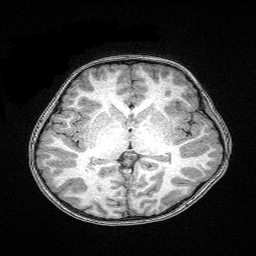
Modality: T1w
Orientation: coronal